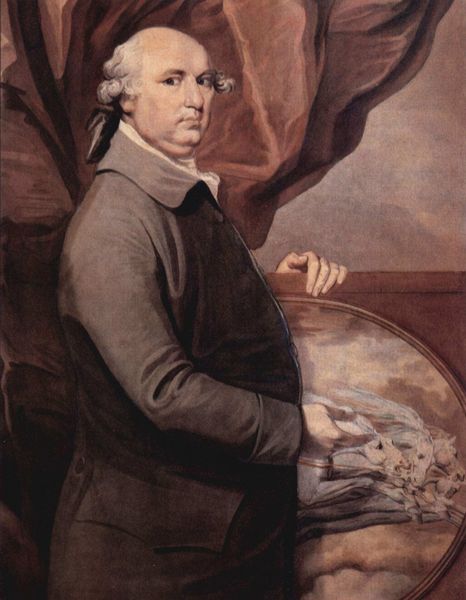
Titel: Selbstporträt
Künstler: George Stubbs
Standort: London
Institution: National Gallery
Schlagwörter: felsen, gemälde, hand, himmel, kopf, mann, weiß, wolken, ocker, braun, fenster, finger, frisur, geste, grau, mund, nase, pastell, profil, schwarz, tisch, ausblick, blick, rot, tuch, beige, malerei, schleife, alt, jacke, augen, barock, gesicht, kragen, bild, bildnis, herr, hände, portrait, porträt, vorhang, öl, haare, mantel, stoff, händler, klassizismus, bruststück, england, halbansicht, kinn, locke, locken, kreis, oval, pferd, pferde, reiter, rund, perücke, adlig, balkon, relief, seitlich, ort, haltung, laufen, fels, kutsche, wagen, dick, zopf, ernst, glatze, seitenansicht, maler, bauch, gehrock, jackett, selbstporträt, jacket, fett, schild, stolz, portait, seite, adeliger, herrscher, gedreht, gestus, halbportrait, stirnglatze, doppelkinn, medallion, üppig, rosse, pfer, brauntöne, forscher, harmonisch, lord, künstlerbildnis, drehung, zeige, graf, frage, galopp, pferdeschwanz, zeigegestus, füssli, sacko, selbstbildniss, händel, blasse farben, grauwerte, handhaltung, maleri, dreiviertelportrait, zeigend, stirnglaze, shakespeare, fuseli, weißhaarig, deutet, flaxman, leibrock, jagend, korpulös, herrchaftlich